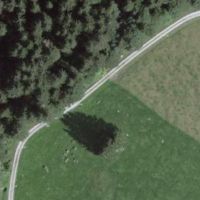
EUNIS habitat code: 24
Species observed at this site:
Sorbus aucuparia